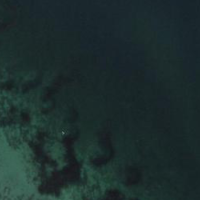
EUNIS habitat code: 14
Species observed at this site:
Tachybaptus ruficollis
Podiceps nigricollis
Phalacrocorax carbo
Bucephala clangula
Fulica atra
Anas platyrhynchos